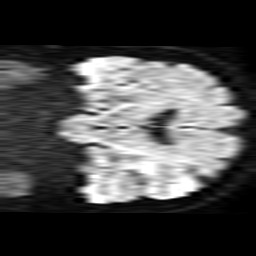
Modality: TRACE
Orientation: coronal
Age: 46
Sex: female
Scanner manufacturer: philips
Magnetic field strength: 1.5 T
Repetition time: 3.677 s
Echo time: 0.09411 s